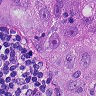
Metastatic tissue present: yes